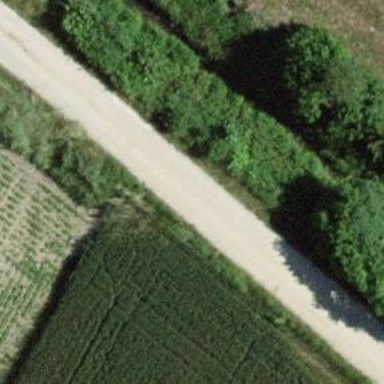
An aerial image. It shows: Track with fine gravel surface of grade2.